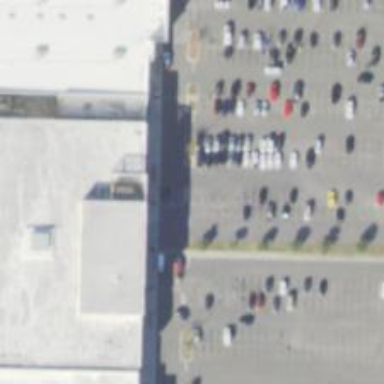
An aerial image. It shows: Parking space is available.